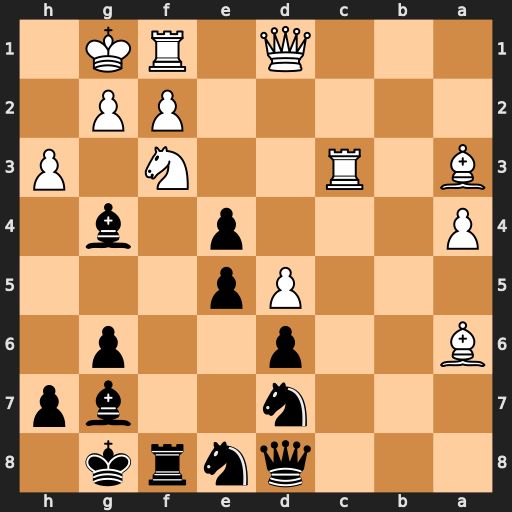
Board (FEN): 3qnrk1/3n2bp/B2p2p1/3Pp3/P3p1b1/B1R2N1P/5PP1/3Q1RK1
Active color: b
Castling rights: -
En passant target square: -
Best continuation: exf3 hxg4 e4 Rxf3 exf3